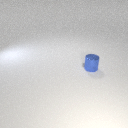
small blue metal cylinder